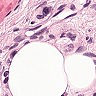
Metastatic tissue present: yes